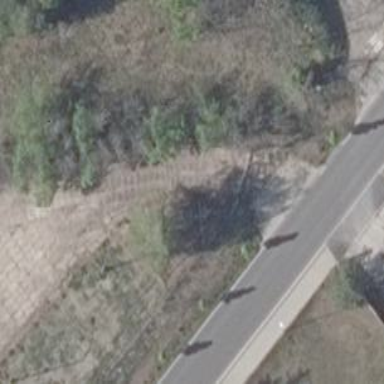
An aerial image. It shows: Abandoned railway spur.